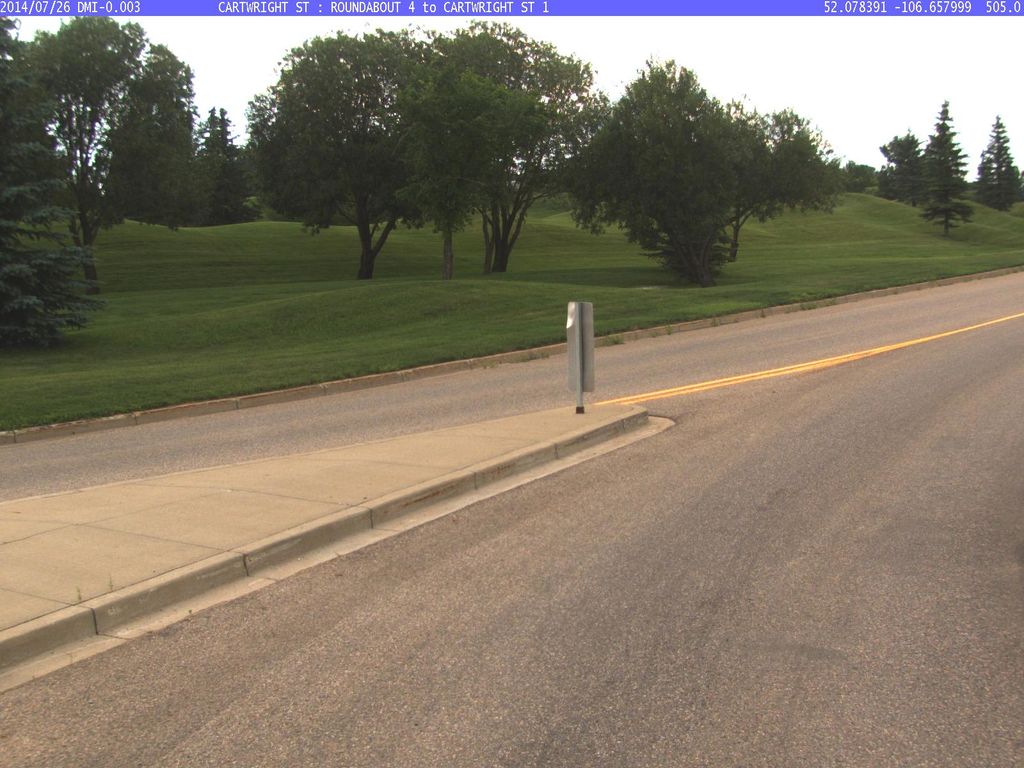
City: saskatoon